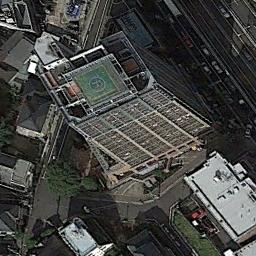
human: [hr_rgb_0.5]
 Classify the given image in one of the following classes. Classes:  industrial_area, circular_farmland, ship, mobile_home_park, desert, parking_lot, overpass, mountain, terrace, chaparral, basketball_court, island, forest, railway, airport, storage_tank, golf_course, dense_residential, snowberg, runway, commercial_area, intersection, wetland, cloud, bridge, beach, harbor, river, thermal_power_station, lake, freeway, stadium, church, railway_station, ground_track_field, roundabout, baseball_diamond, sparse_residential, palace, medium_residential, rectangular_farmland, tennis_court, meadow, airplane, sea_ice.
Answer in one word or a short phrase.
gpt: commercial_area